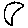
Label: moon